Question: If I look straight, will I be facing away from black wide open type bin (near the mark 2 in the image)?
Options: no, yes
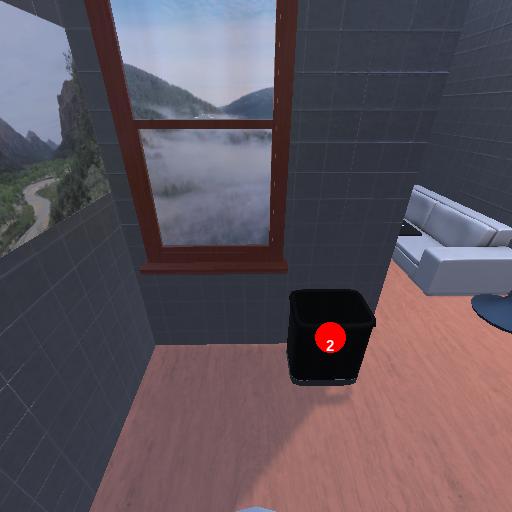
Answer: no